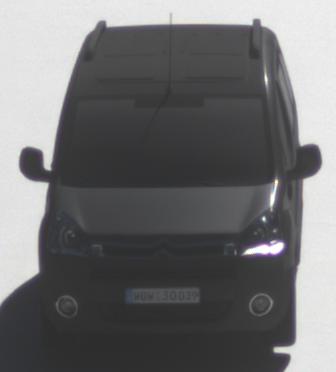
Make: Citroen
Model: Berlingo Kombi VTi 120
Detailed model: Berlingo (II) Kombi
Model produced from: 2009/12
Model produced until: 2012/03
Doors: 5
Color: black
Road condition: dry road
Daytime: morning or afternoon
Contrast: high contrast